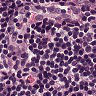
Metastatic tissue present: yes